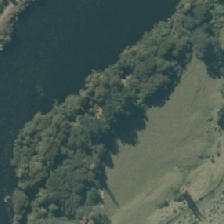
Land cover: manuka_kanuka